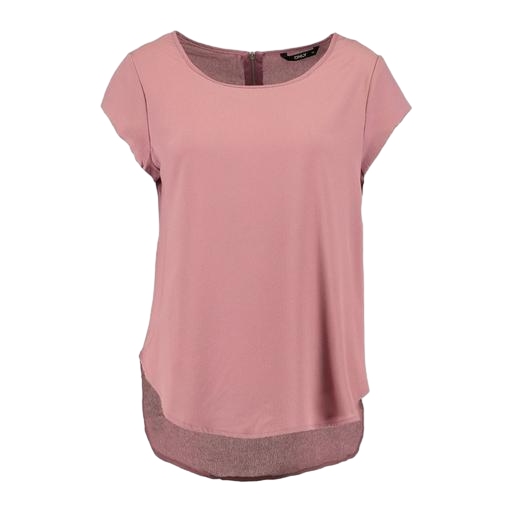
pink plus size layered top only macy, short-sleeve top only macy, purple swing t-shirt only macy, white background